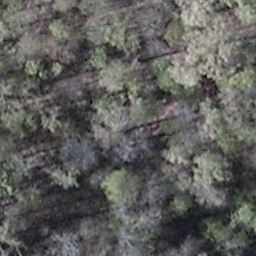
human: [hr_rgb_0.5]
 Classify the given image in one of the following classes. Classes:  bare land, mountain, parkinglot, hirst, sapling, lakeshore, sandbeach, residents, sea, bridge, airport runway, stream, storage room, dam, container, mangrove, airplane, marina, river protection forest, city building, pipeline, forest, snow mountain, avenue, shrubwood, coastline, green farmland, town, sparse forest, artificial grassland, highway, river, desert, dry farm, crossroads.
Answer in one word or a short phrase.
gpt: shrubwood